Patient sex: F
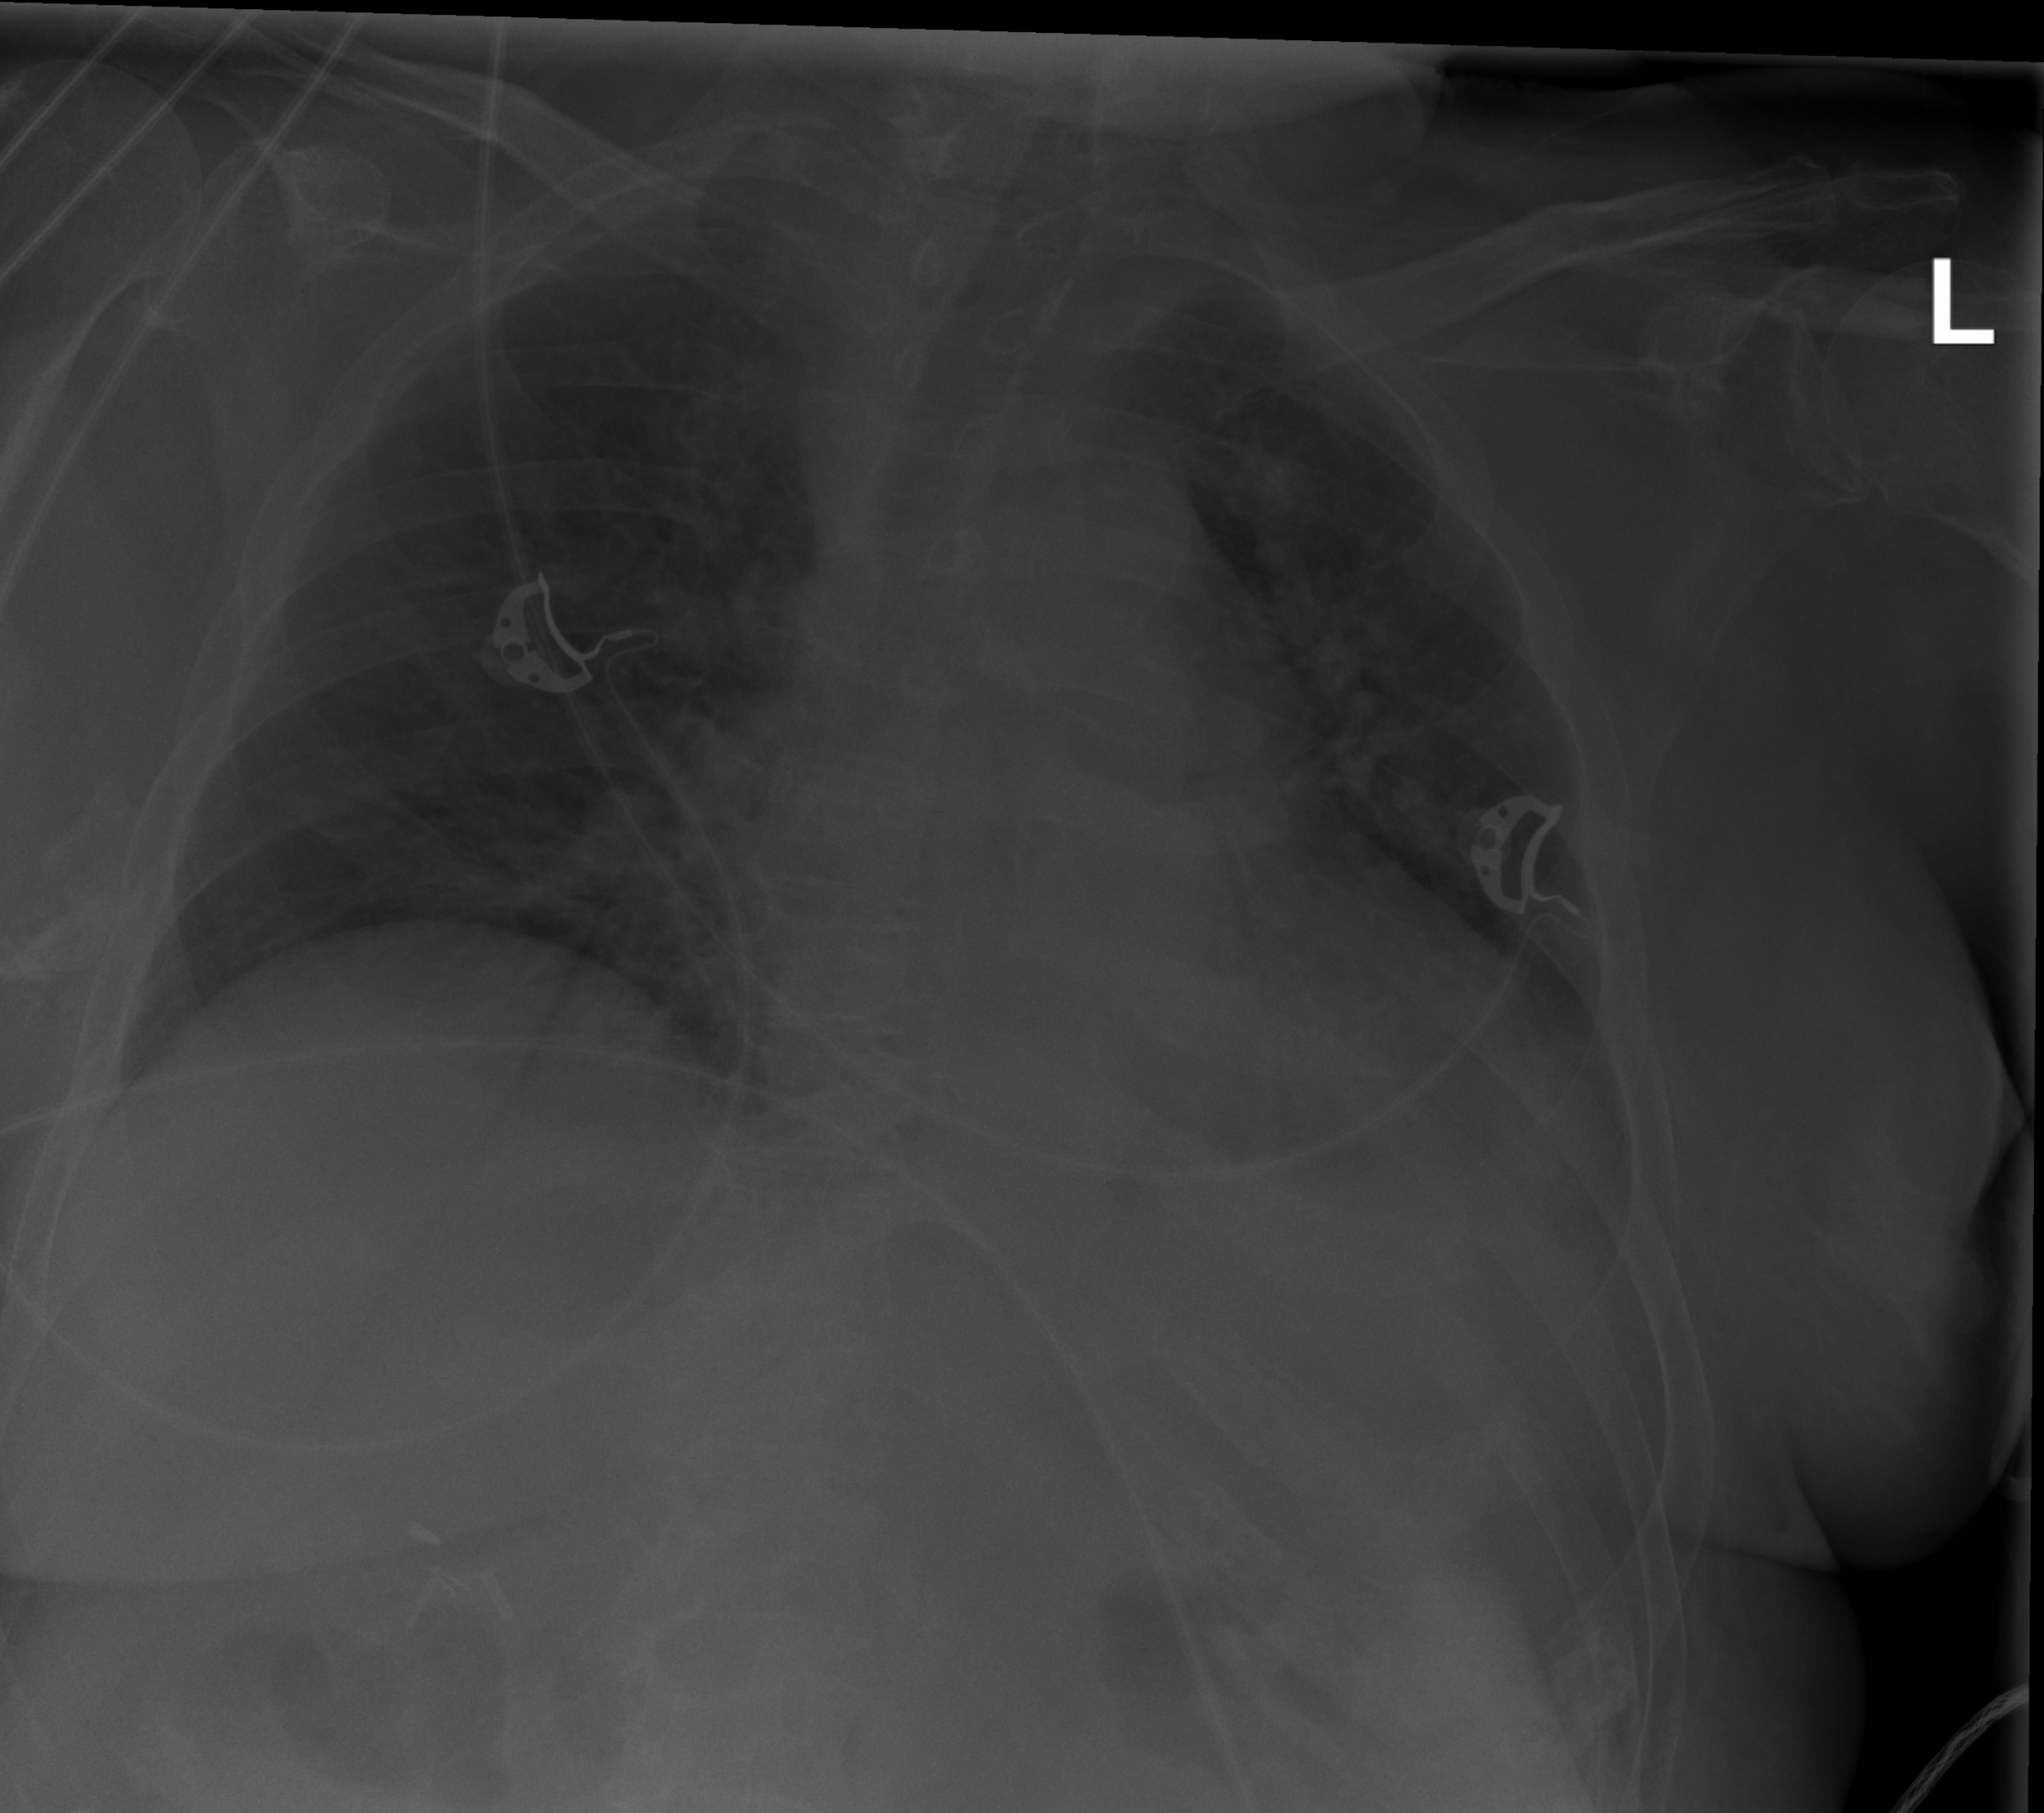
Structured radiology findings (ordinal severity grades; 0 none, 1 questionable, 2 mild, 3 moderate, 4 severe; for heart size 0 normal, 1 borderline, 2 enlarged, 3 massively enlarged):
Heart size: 2
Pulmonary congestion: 2
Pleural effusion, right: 0
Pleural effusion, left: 1
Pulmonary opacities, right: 0
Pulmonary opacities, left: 0
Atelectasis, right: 0
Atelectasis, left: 2